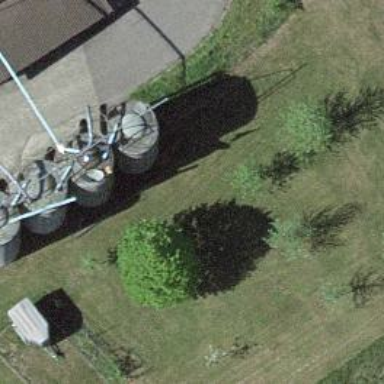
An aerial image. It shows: Silo.